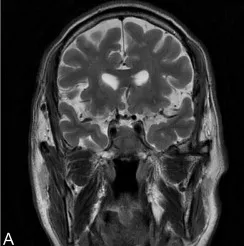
Preoperative coronal MRI of precontrast T2WI.
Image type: radiology (mri)